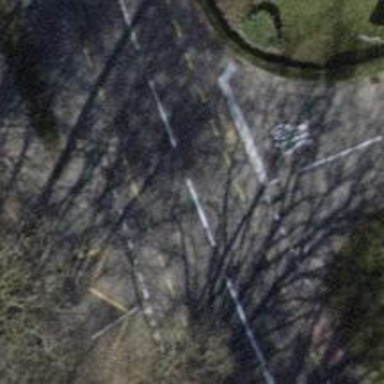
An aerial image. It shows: Tertiary road with asphalt surface and designated cycle lane.